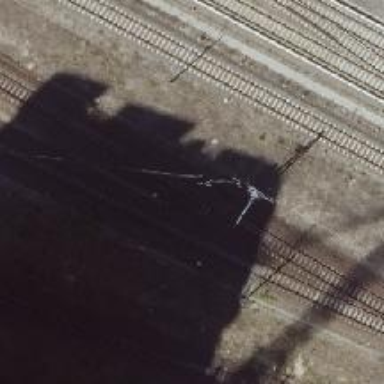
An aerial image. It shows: Railway signal.